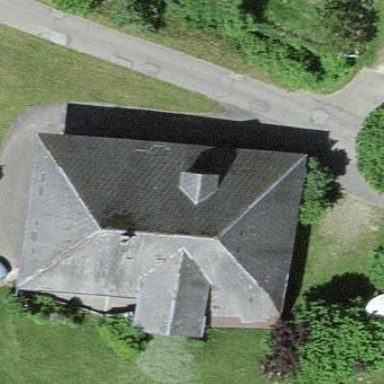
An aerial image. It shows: Farm building.